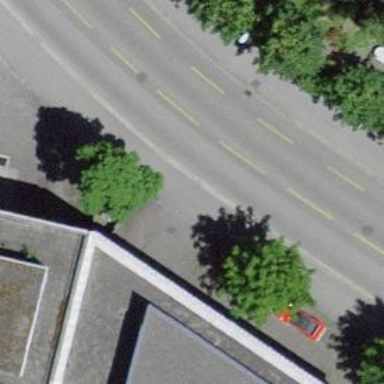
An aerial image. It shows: Residential road with asphalt surface. There are sidewalks on both sides and opposite cycleway.